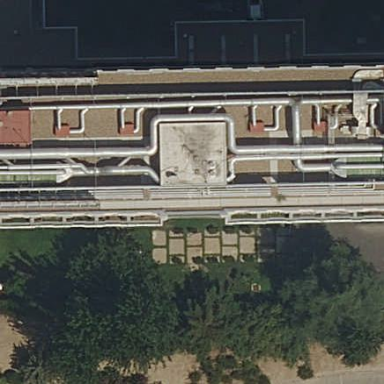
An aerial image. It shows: Hotel building.